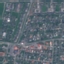
Land use / land cover: Residential